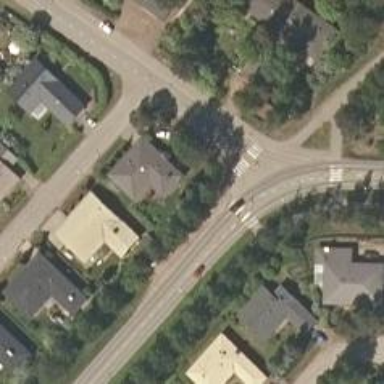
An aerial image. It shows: Asphalt cycleway featuring zebra crossing. The crossing is uncontrolled.